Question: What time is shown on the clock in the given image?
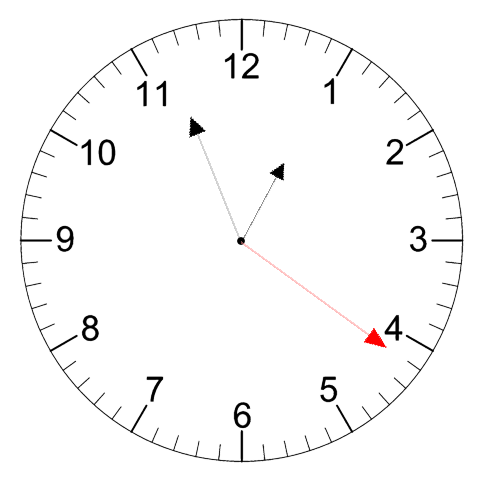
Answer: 12:56:21